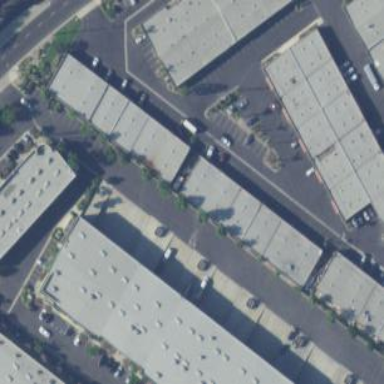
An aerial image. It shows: Warehouse.